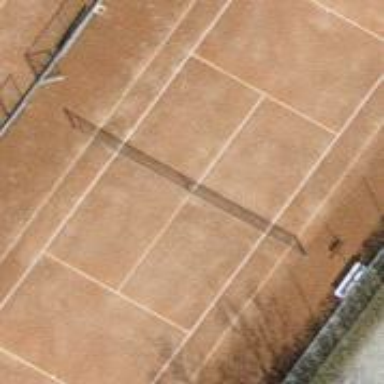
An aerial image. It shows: Tennis court on pitch designated for leisure land.